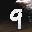
Label: 9